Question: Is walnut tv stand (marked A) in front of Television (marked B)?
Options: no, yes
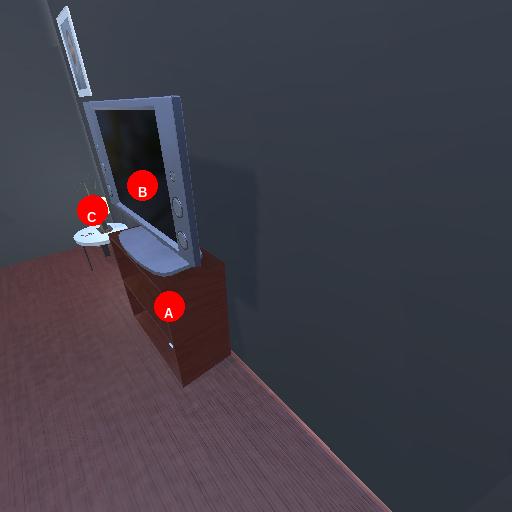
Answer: no